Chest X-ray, PA view. Patient: 35 years old, sex M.
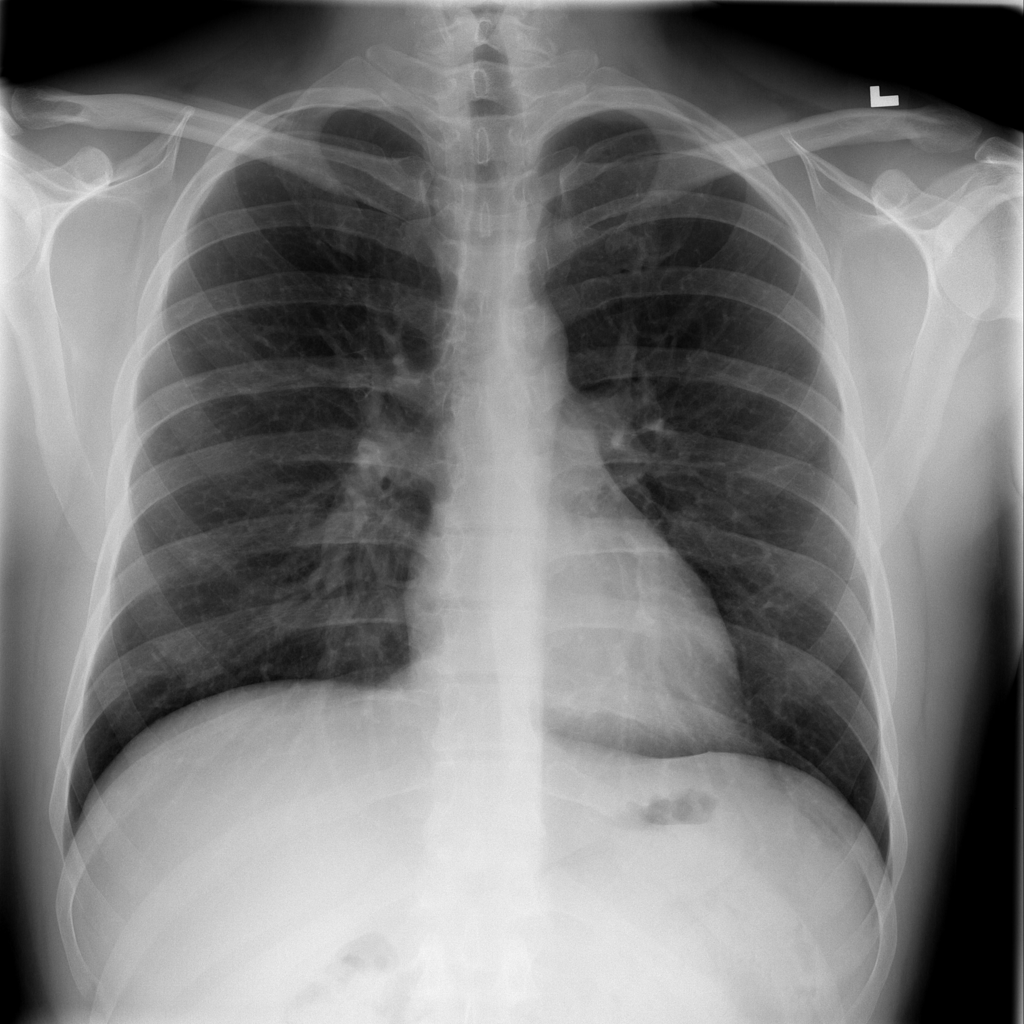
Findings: No Finding